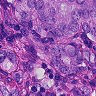
Metastatic tissue present: yes